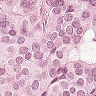
Metastatic tissue present: yes